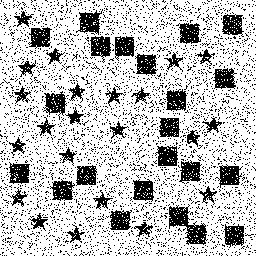
Squares: 22
Triangles: 0
Stars: 22
Total shapes: 44